Question: This my jqGrid search toolbar script:
'''
<link rel="stylesheet" type="text/css" media="screen" href="jqGrid/css/ui.jqgrid.css" />
<link rel="stylesheet" type="text/css" media="screen" href="jqGrid/plugins/ui.multiselect.css" />
<script src="jqGrid/js/i18n/grid.locale-en.js" type="text/javascript"></script>
<script src="jqGrid/js/jquery.jqGrid.min.js" type="text/javascript"></script>
<script src="jqGrid/js/jquery.jqGrid.src.js" type="text/javascript"></script>
<script src="jqGrid/src/jquery.fmatter.js" type="text/javascript"></script>
<script src="jqGrid/src/jqModal.js" type="text/javascript"></script>
jQuery("#list").jqGrid({
url:'dounfinish.php',
datatype: 'json',
mtype: 'POST',
colNames:['id','Date', 'Line'],
colModel :[
{name:'def_id', index:'def_id', hidden:true, width:55},
{name:'Problem_date', index:'Problem_date', width:90, editable:true},
{name:'Line', index:'Line', width:80, align:'right', editable:true,search:true,stype:'text',searchoptions:{sopt:['cn']}}],
pager: jQuery('#pager'),
rowNum:10,
rowList:[10,20,30],
sortname: 'Problem_date',
sortorder: "desc",
viewrecords: true,
imgpath: 'themes/basic/images',
caption: 'OQC DEFECT DATA'
});
jQuery("#list").jqGrid('navGrid','#pager',{edit:true,add:false,del:false,search:false});
jQuery("#list").jqGrid('filterToolbar', { stringResult: true, searchOnEnter: true, groupOp:'AND'});
'''
And in console:
'''
_search:true
nd:1306513344121
rows:10
page:1
sidx:Problem_date
sord:desc
filters:{"groupOp":"AND","rules":[{"field":"Line","op":"cn","data":"7"}]}
'''
how should I do to post the "data" value? so, I can search data use toolbar search.
---

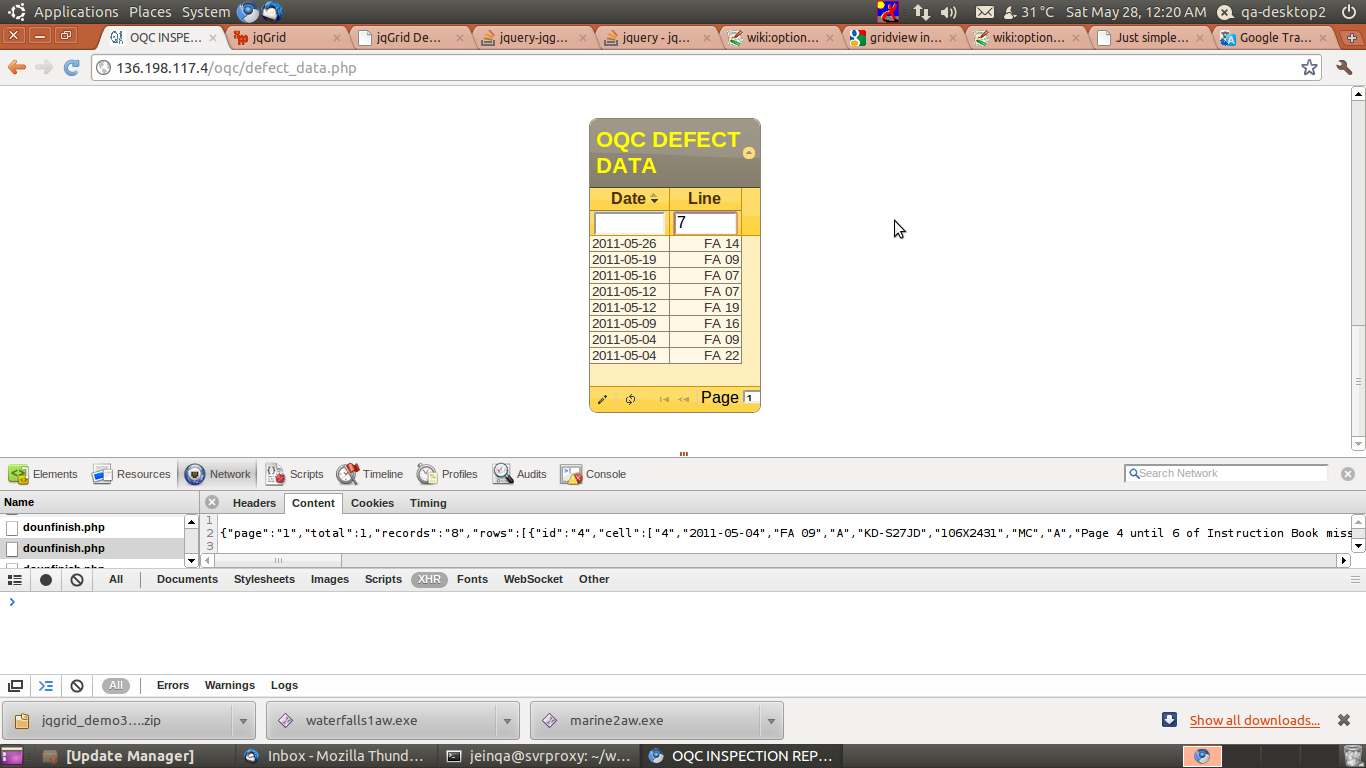
Answer: You should just use 'defaultSearch:'cn'' option of the <URL> method:
'''
jQuery("#list").jqGrid('filterToolbar', {stringResult: true, defaultSearch:'cn'});
'''
(I removed additionally the options with the default values).
If you use local grid data or the option 'loadonce:true' another jqGrid parameter <URL> could be also interesting for you.
: If you want to use different searching operations for the different columns you should use correct 'colModel' options: 'searchoptions' instead of 'searchoption' ('s' character at the end).
: How you can verify <URL> if you type 'bla' in the searching toolbar in the 'Line' column the request with the data
'''
_search=true&nd=1306489580463&rows=10&page=1&sidx=Problem_date&sord=desc&filters=%7B%22groupOp%22%3A%22AND%22%2C%22rules%22%3A%5B%7B%22field%22%3A%22Line%22%2C%22op%22%3A%22cn%22%2C%22data%22%3A%22bla%22%7D%5D%7D
'''
will be send to the server which will be decoded as
'''
_search=true&nd=1306489580463&rows=10&page=1&sidx=Problem_date&sord=desc&filters={"groupOp":"AND","rules":[{"field":"Line","op":"cn","data":"bla"}]}
'''
So the operation which will be used is "cn".
: If you use 'datatype: 'json'' without 'loadonce:true', . The jqGrid just send the corresponding information in the parameters ('rows', 'page', 'sidx', 'sord', '_search:true', 'filters'). If you don't can or don't want to do all this on the server side you can just use 'loadonce:true' and the client part (jqGrid yourself) will change 'datatype' to 'local' and will do all what you need itself. It work very good if the size of you data small (about 100 rows). You can try this way.